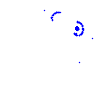
Particle: electron